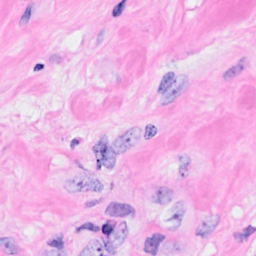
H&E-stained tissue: Breast